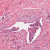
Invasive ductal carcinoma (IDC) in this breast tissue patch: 0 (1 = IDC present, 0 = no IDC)